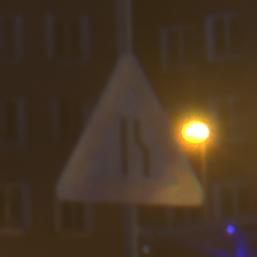
Verkehrszeichen: EinseitigVerengteFahrbahnRechts
Umgebung: Outdoor, Urban
Tageszeit: Night
Wetter: PartlyCloudy
Licht: Artificial
Jahreszeit: NotSpecified
Kontrast: HighContrast